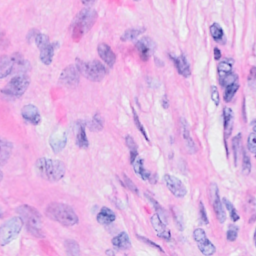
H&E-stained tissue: Breast